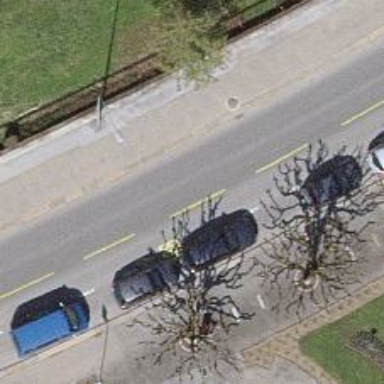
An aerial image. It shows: Primary highway with shared bus and cycle lane.